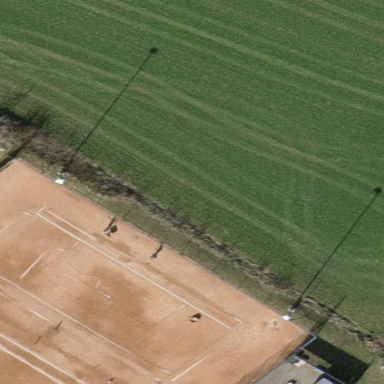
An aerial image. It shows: Tennis court on pitch designated for leisure land.